Question: I am facing problem that is driving me crazy. I hope someone can explain me this strange behaviour of my intent. So I want to pass JSON string '{"latitude":53.86907815,"longitude":10.66554789,"formatted":"23.04.2015 10:16:49","route":4}' to my Service class "PostData" but I am getting null as well as the JSON string in the onStartCommand() method at the same time where the formatted value is always a old one and not of the current time which I am passing to the class.
The calling part in the inner class of the MainActivity:
'''
String jSONString = convertToJSON(pLong, pLat, formatted);
Intent intentJson = new Intent(MainActivity.this, PostData.class);
intentJson.putExtra("json_data", jSONString);
startService(intentJson);
'''
The PostData class:
'''
public class PostData extends IntentService {
public PostData() {
super("someone");
// TODO Auto-generated constructor stub
}
@Override
public int onStartCommand(Intent intent, int flags, int startId) {
// TODO Auto-generated method stub
return super.onStartCommand(intent, flags, startId);
}
@Override
protected void onHandleIntent(Intent intent) {
// TODO Auto-generated method stub
String jSONString = intent.getStringExtra("json_data");
if(jSONString != null){
System.out.println("Output from onStartCommand "+jSONString);
}
}
}
'''
I tried to debugg it too but always when the debuger is in onStartCommand I am getting null as output!!
This screenshot was captured when the debugger was at this line 'startService(intentJson);' :

This is some of the output I am getting in onStartCommand method. Here formatted has always the same timeStamp: '23.04.2015 18:37:49' In the debugging mod I am always getting null as output!!
'''
04-24 11:29:22.785: I/System.out(23721): Output from onStartCommand {"latitude":53.86898202,"longitude":10.66561591,"formatted":"24.04.2015 11:29:23","route":1}
04-24 11:29:22.805: I/System.out(23721): Output from onStartCommand {"latitude":53.86907815,"longitude":10.66554789,"formatted":"23.04.2015 18:37:49","route":4}
04-24 11:29:23.766: I/System.out(23721): Output from onStartCommand {"latitude":53.86898202,"longitude":10.66561589,"formatted":"24.04.2015 11:29:24","route":1}
04-24 11:29:23.806: I/System.out(23721): Output from onStartCommand {"latitude":53.86907815,"longitude":10.66554789,"formatted":"23.04.2015 18:37:49","route":4}
04-24 11:29:24.787: I/System.out(23721): Output from onStartCommand {"latitude":53.868982,"longitude":10.66561591,"formatted":"24.04.2015 11:29:25","route":1}
04-24 11:29:24.807: I/System.out(23721): Output from onStartCommand {"latitude":53.86907815,"longitude":10.66554789,"formatted":"23.04.2015 18:37:49","route":4}
04-24 11:29:25.758: I/System.out(23721): Output from onStartCommand {"latitude":53.868982,"longitude":10.66561591,"formatted":"24.04.2015 11:29:26","route":1}
04-24 11:29:25.818: I/System.out(23721): Output from onStartCommand {"latitude":53.86907815,"longitude":10.66554789,"formatted":"23.04.2015 18:37:49","route":4}
04-24 11:29:26.809: I/System.out(23721): Output from onStartCommand {"latitude":53.86907815,"longitude":10.66554789,"formatted":"23.04.2015 18:37:49","route":4}
'''
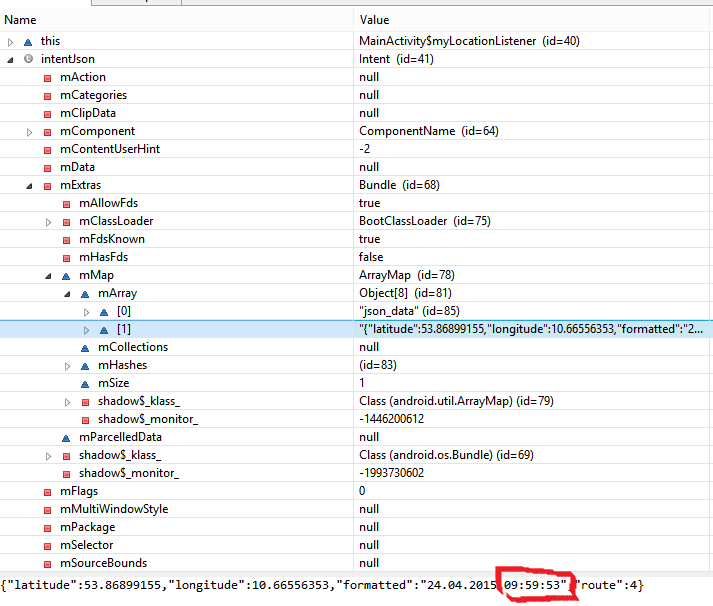
Answer: The error must be somewhere else.
Intent and bundle works correctly. You can relay on that!
Do you start multiple times the 'PostData' Service? May this cause confusion, since intent service works like a queue? It handles one intent after each other and starts with the new intent when the previous work is done.
Additionally, you should handle the intents data in 'onHandleIntent' and not in 'onStartCommand'.
There is no need to override 'onStartCommand'. Probably this will cause an error, since I'm not sure which Intent is passed here as parameter if the 'IntentService' is already running and takes a new Intent from the queue.